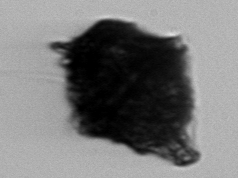
Label: Gonyaulax